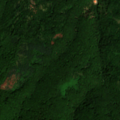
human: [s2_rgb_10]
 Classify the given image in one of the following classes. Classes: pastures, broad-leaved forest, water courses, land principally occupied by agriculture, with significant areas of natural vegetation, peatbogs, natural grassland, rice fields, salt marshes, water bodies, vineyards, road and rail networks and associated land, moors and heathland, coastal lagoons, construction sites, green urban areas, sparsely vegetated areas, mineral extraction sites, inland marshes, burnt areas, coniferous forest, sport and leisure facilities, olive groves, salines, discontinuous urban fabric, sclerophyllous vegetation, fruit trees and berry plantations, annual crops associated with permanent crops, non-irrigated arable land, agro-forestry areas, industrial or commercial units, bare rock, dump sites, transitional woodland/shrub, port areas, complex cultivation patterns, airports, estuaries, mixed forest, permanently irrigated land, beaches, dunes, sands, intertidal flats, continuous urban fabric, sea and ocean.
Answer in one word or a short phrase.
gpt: broad-leaved forest, transitional woodland/shrub